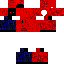
A male skeleton skin with dark skin, wearing brown helmet dressed in a red hoodie and red pants, featuring a closed mouth.